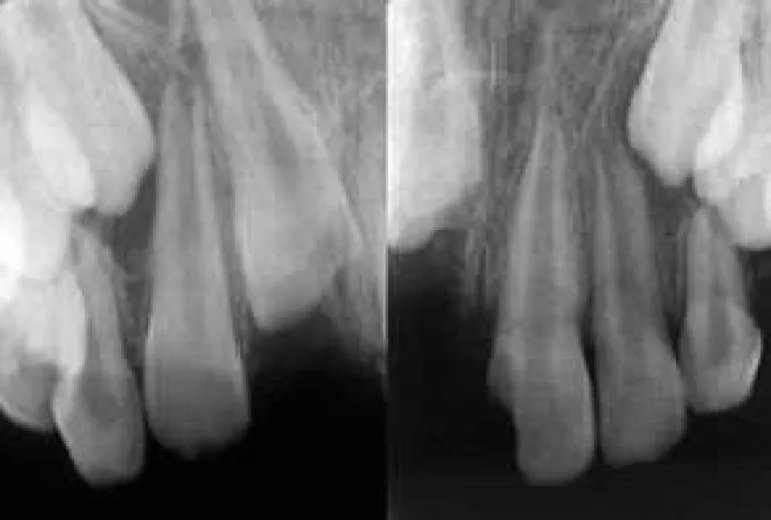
Periapical radiographies shows complete intrusion of right maxillary incisor.
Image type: radiology (x_ray)